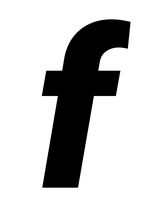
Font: Roboto-Italic_Black_Italic